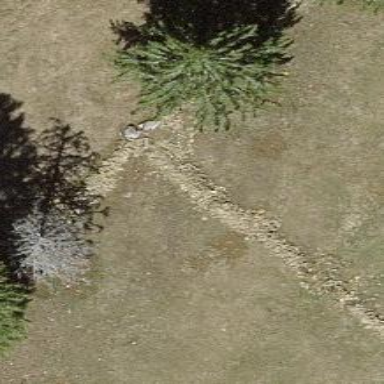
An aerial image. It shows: Wall made of dry stone.